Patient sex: M
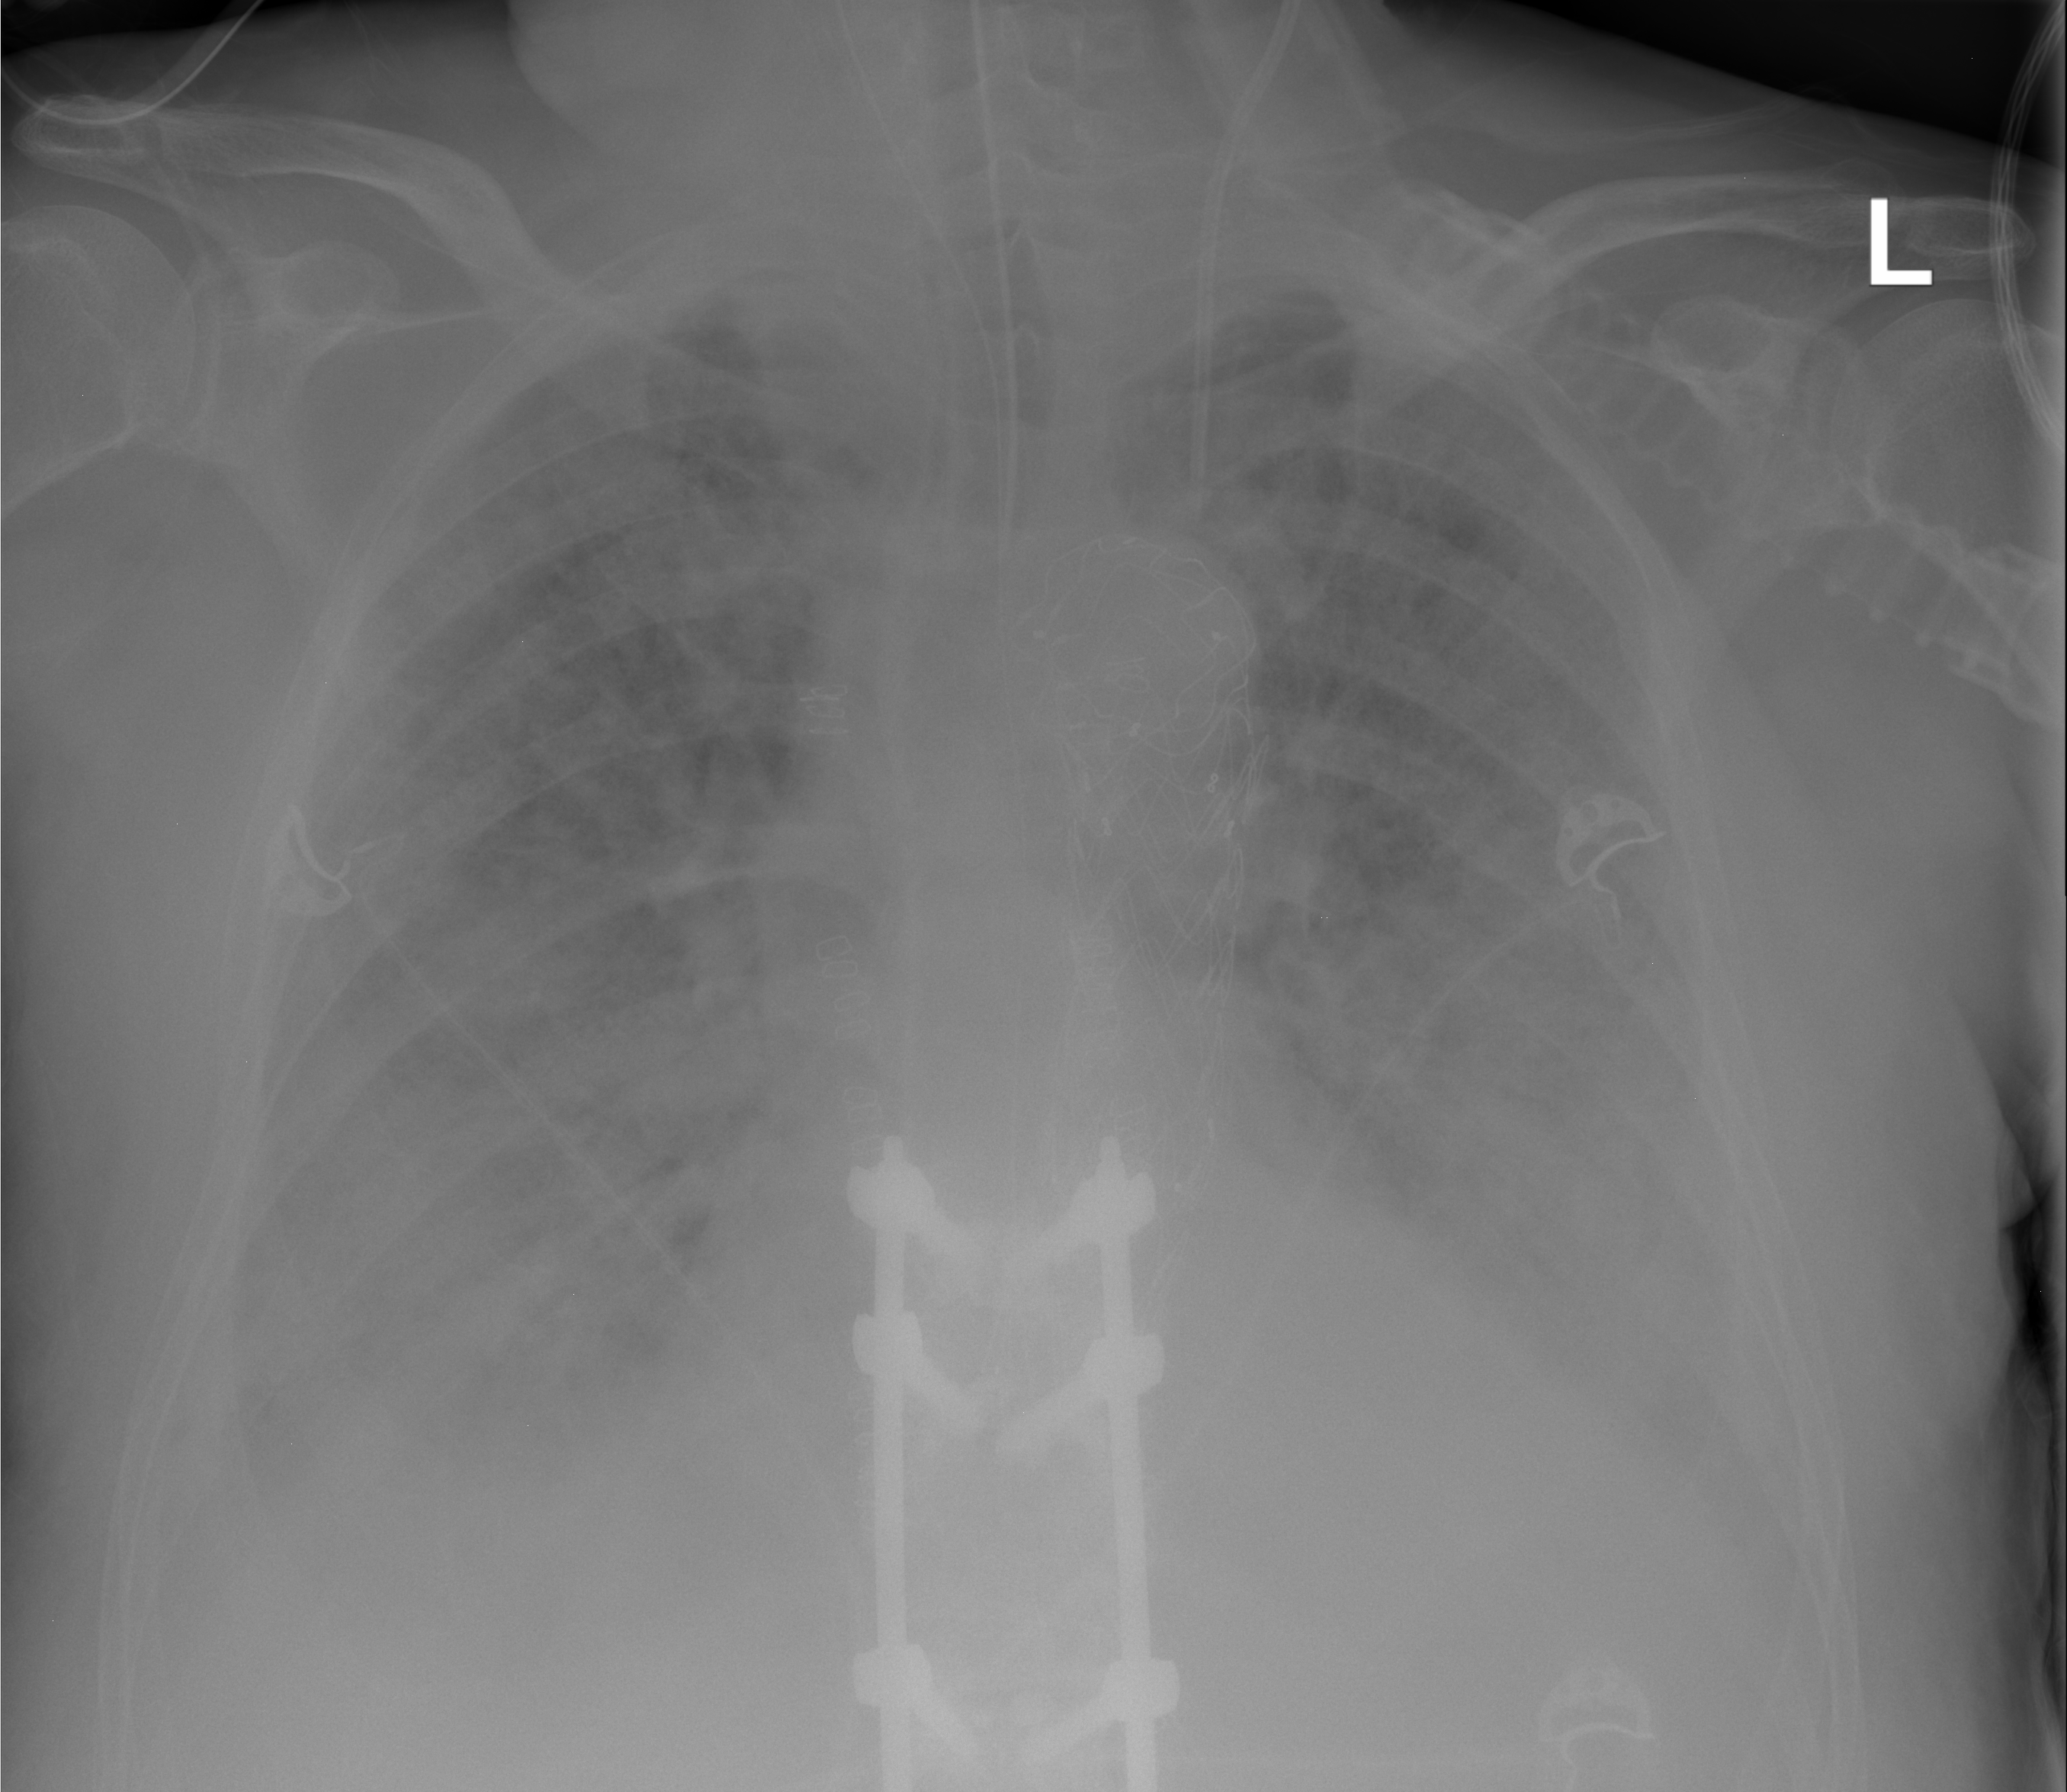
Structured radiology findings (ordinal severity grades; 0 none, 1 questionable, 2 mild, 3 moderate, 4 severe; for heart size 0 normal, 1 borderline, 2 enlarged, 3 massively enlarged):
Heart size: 2
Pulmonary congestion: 2
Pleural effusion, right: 2
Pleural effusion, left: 2
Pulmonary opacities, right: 3
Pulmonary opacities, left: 3
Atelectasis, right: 3
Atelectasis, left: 3